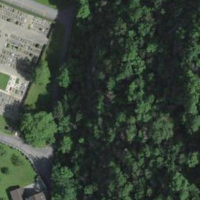
EUNIS habitat code: 41
Species observed at this site:
Ruscus aculeatus